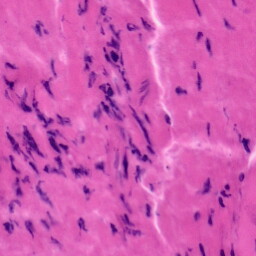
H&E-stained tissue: Tonsil